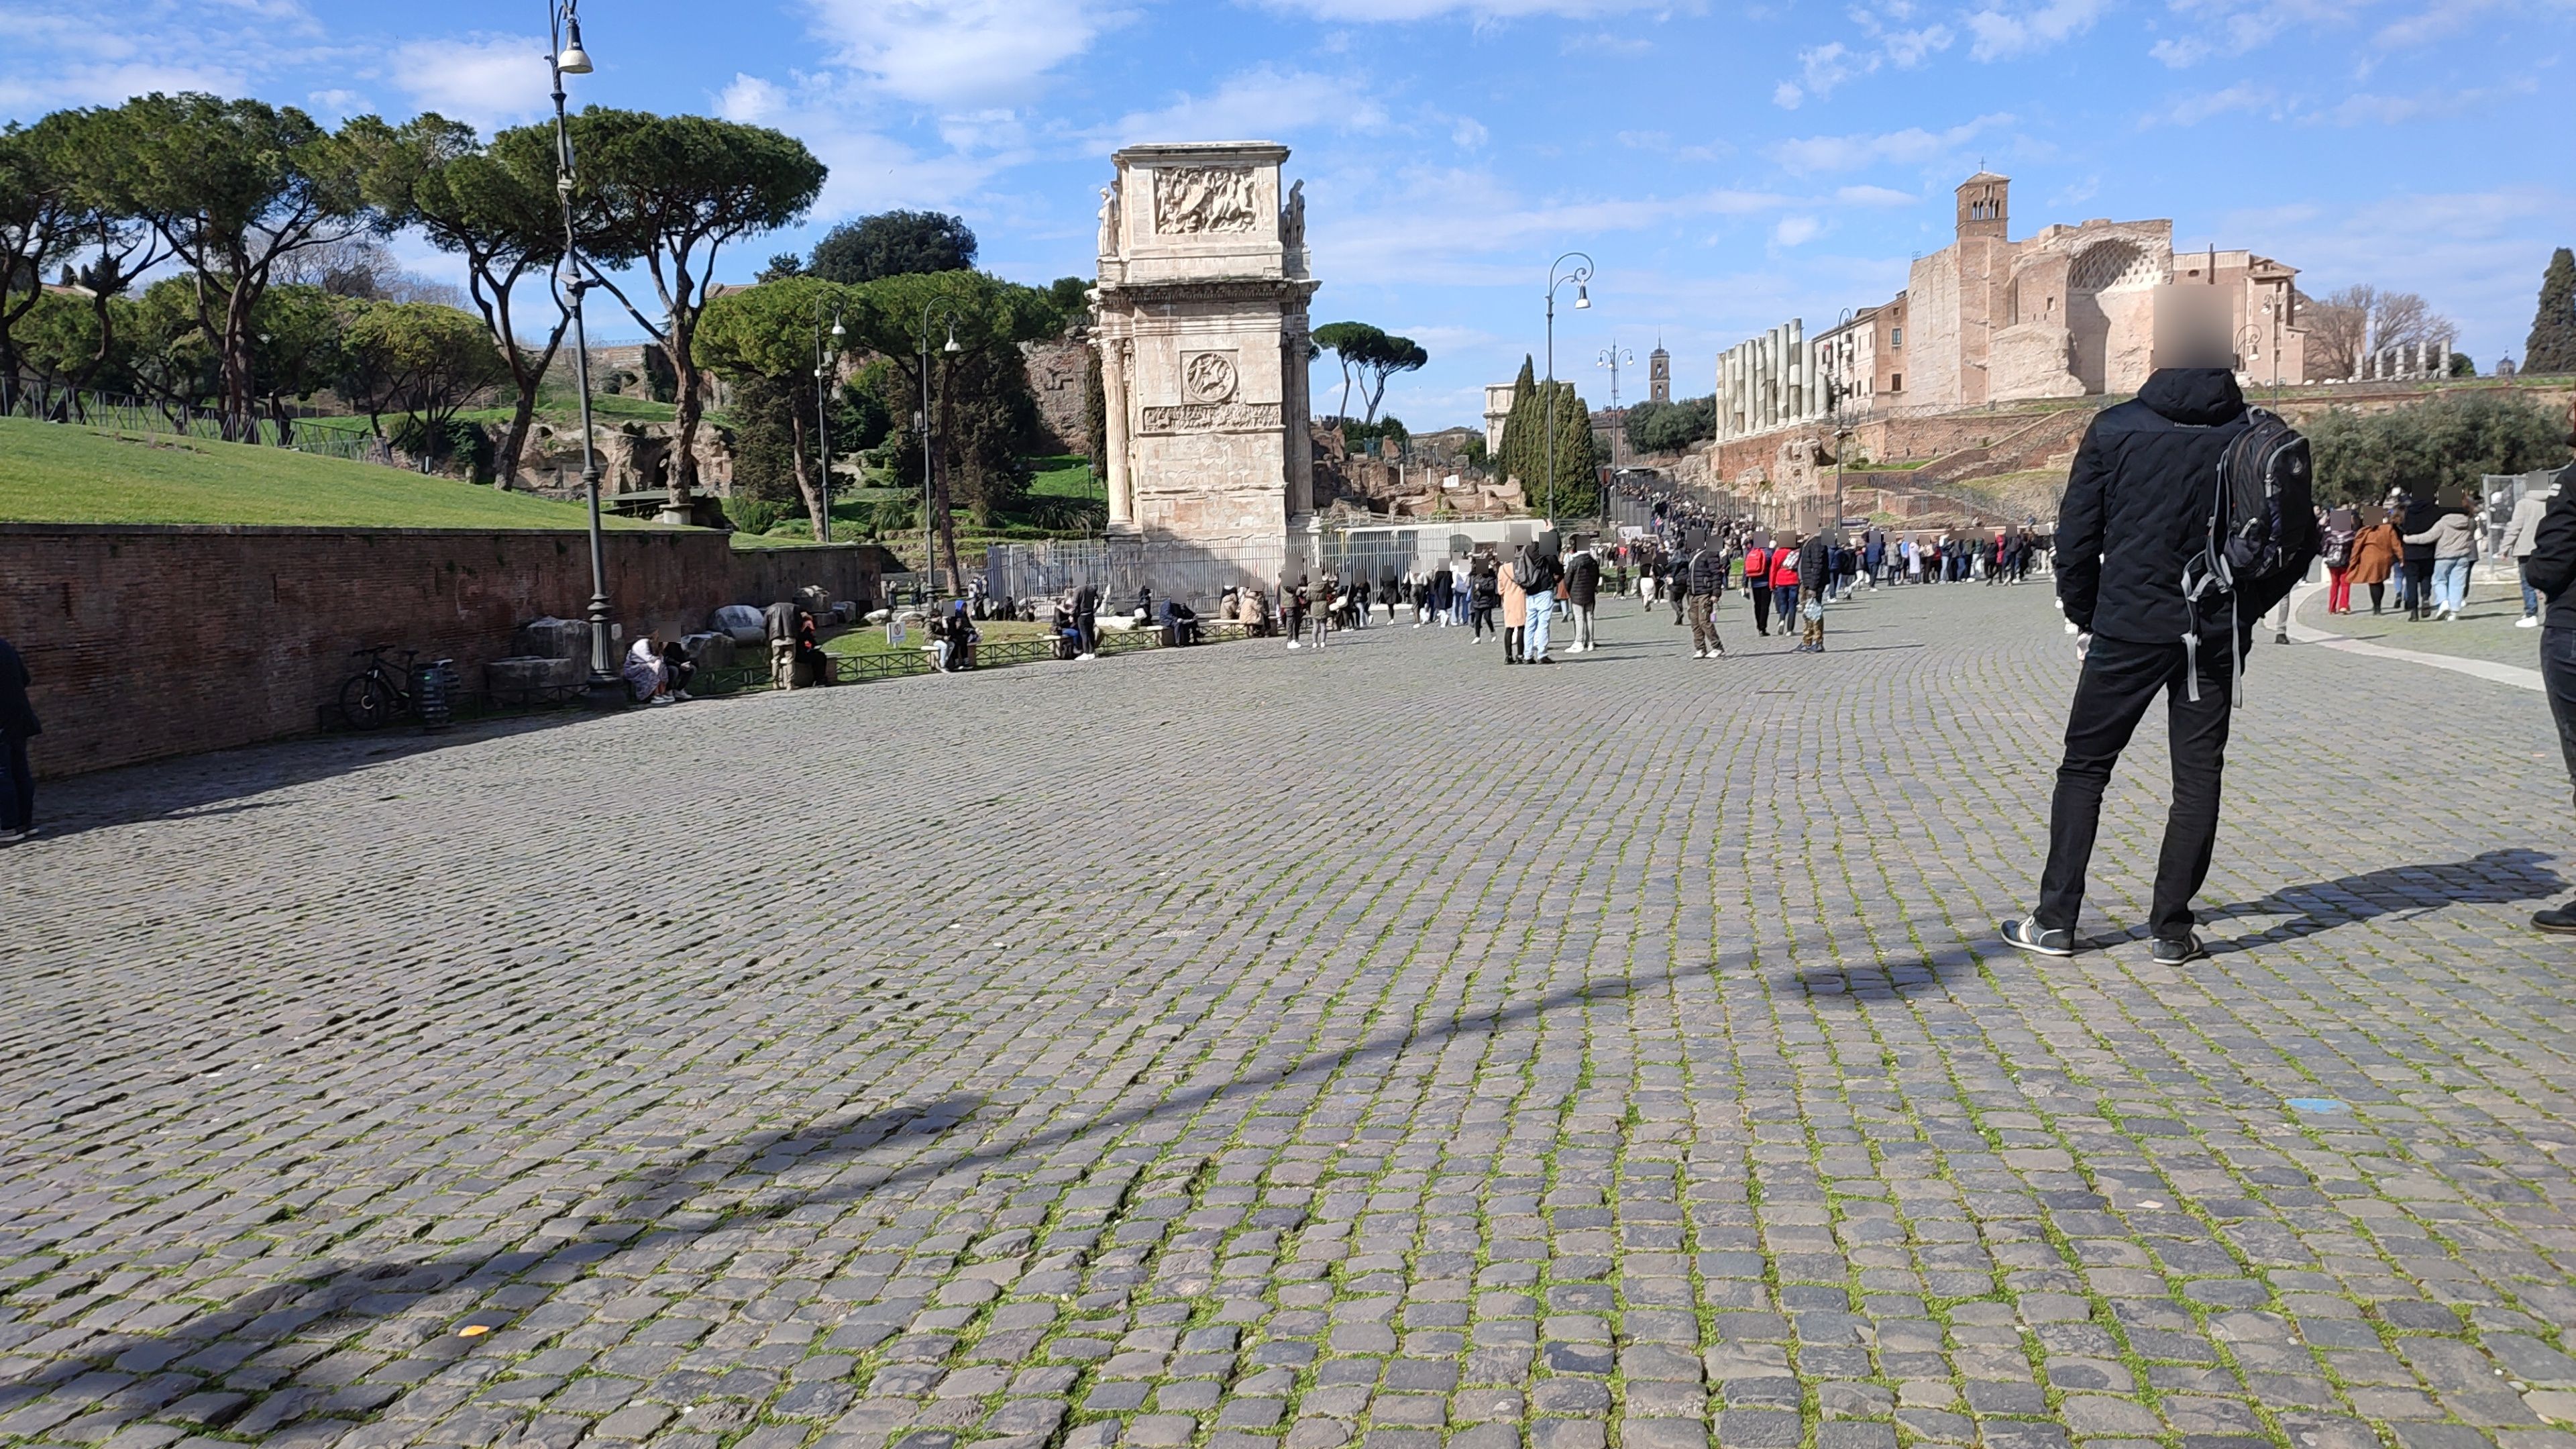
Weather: clear
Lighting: day
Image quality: good
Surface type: walking surface
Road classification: footway, pedestrian, steps
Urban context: urban centre
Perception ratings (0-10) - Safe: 4.54, Lively: 7.29, Beautiful: 5.02, Boring: 4.13, Depressing: 4.03, Wealthy: 8.58